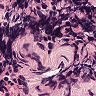
Metastatic tissue present: no